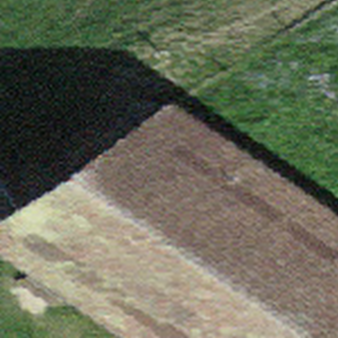
Label: other